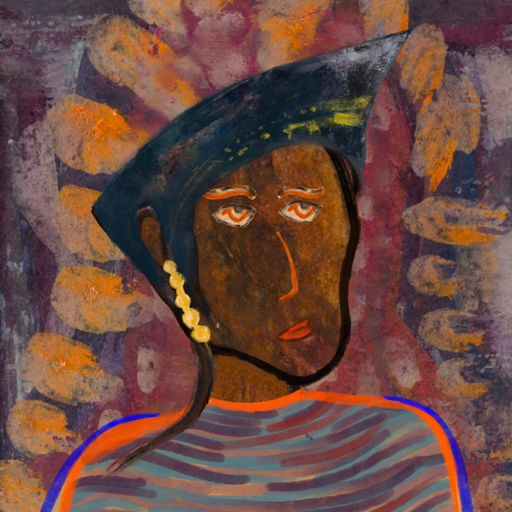
Background: Doll, Head And Neck Side: Mosgoul, Face Side: Experience, Bust: Experience, Hair Side: Blank, Head Accessory: Irani, Second Necklace: Blank, Necklace: Blank, Baby: Blank